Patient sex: M
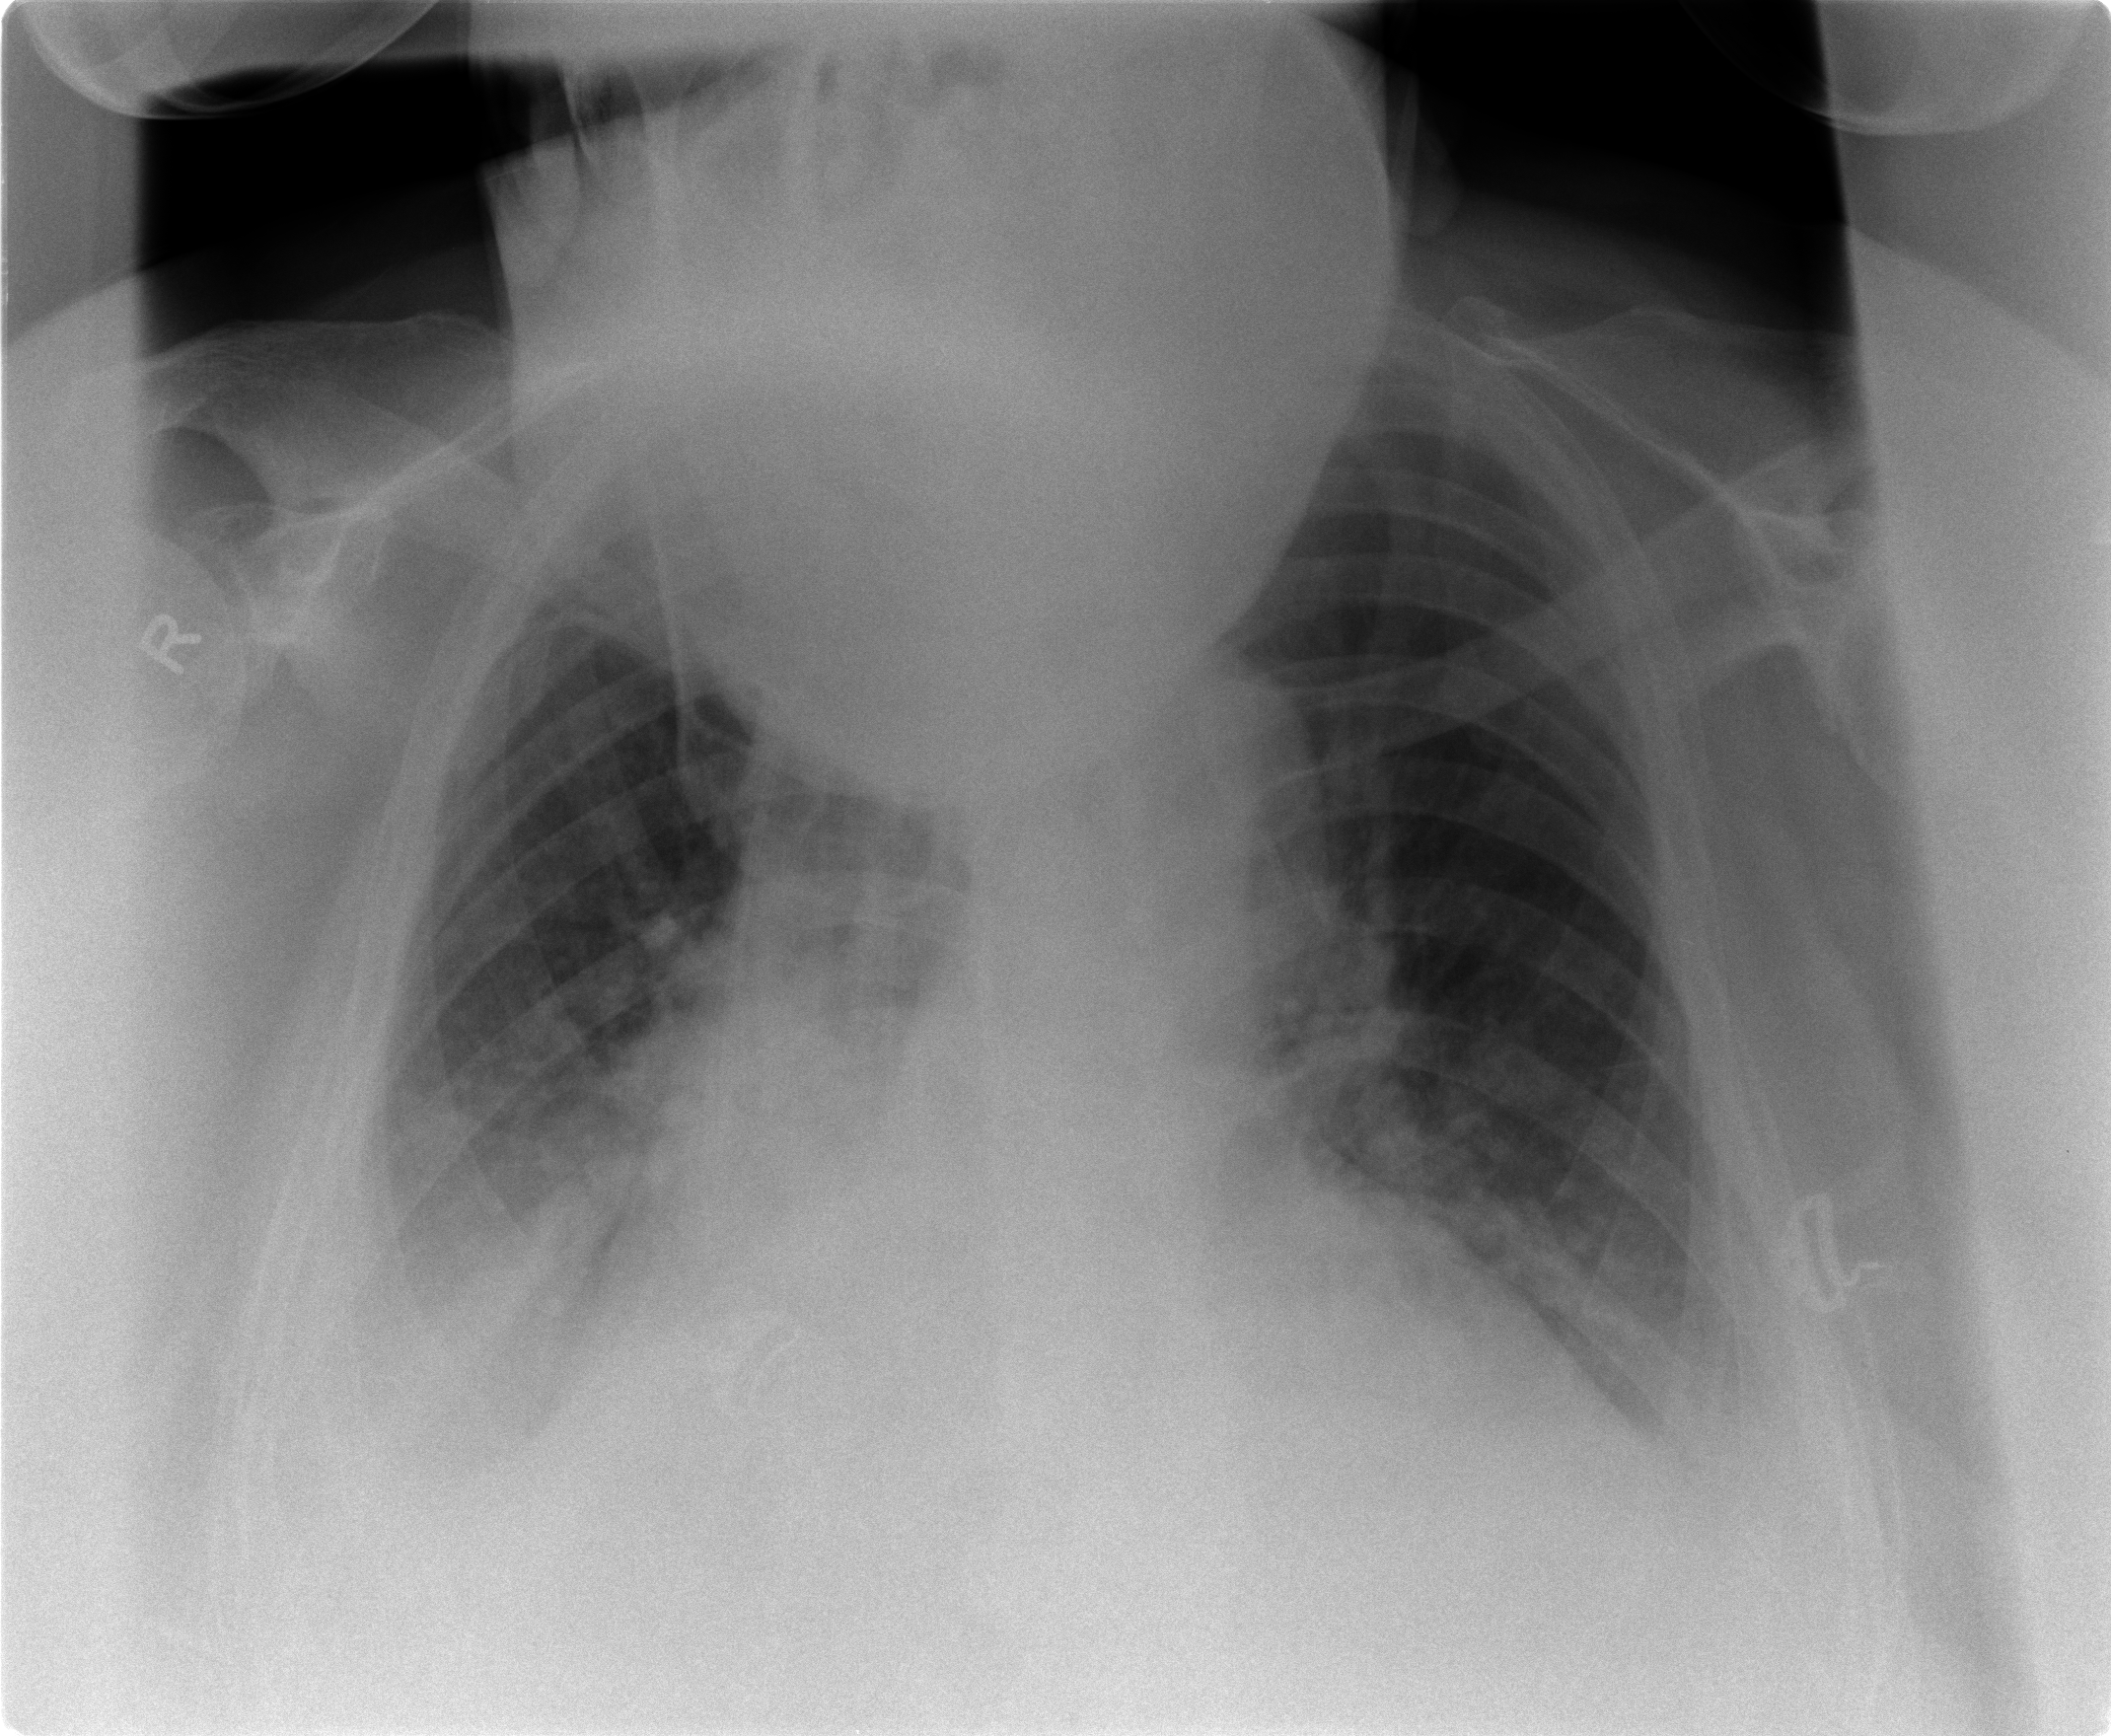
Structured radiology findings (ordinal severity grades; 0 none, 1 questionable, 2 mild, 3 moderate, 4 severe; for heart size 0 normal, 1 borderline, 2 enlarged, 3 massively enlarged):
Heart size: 2
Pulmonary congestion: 2
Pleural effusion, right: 2
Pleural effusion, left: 2
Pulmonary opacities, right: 2
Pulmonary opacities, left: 1
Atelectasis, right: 2
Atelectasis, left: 2